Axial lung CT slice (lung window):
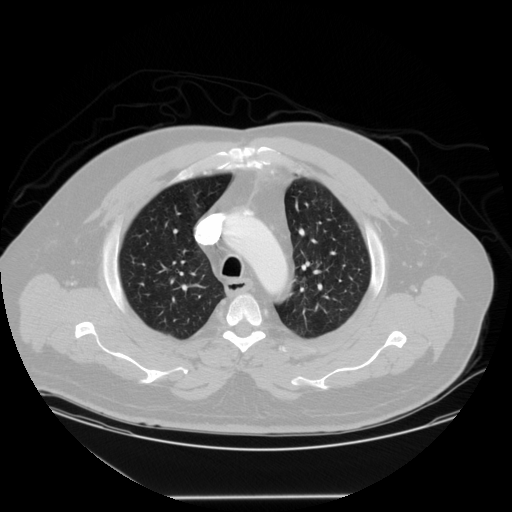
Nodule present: no